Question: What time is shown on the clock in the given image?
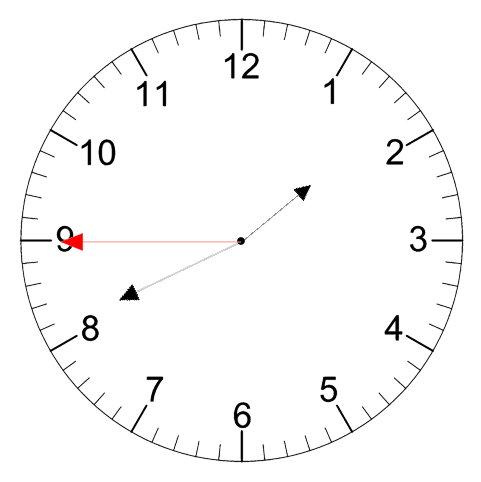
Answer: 01:40:45